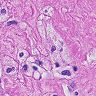
Metastatic tissue present: yes